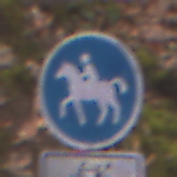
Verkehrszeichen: Reitweg
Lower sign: EinspurigeFahrzeugeFrei6
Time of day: Midday
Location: Outdoor (Nature)
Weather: Overcast
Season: Autumn
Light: Natural